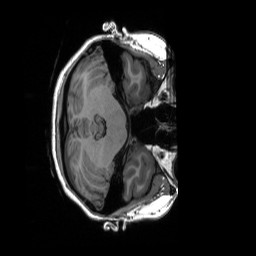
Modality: T1w
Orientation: axial
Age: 28
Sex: female
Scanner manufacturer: siemens
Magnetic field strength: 3 T
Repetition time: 2.53 s
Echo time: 0.0033 s